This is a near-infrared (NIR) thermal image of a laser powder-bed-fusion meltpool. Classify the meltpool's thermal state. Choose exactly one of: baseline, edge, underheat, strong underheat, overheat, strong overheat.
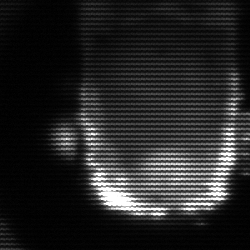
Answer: baseline